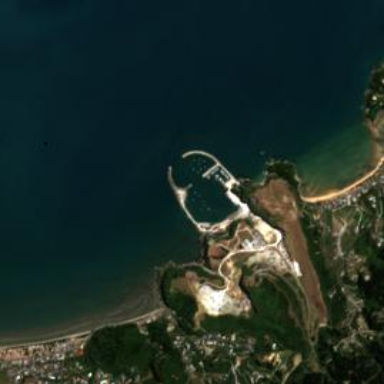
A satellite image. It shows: Man-made quay.